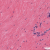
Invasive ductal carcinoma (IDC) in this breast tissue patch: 0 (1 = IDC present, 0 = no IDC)